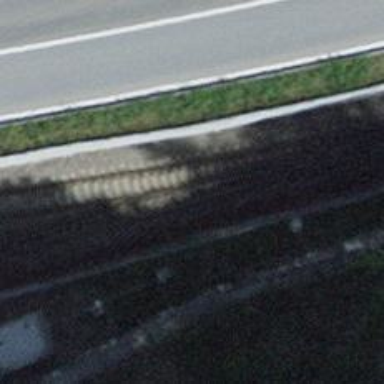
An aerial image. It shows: Narrow-gauge railway track with 1 electrified contact line.